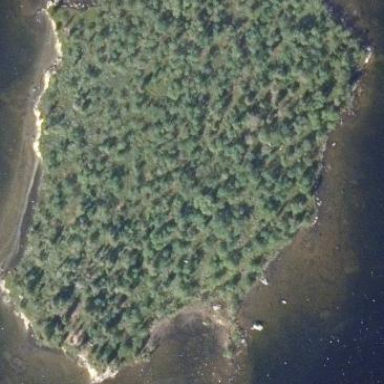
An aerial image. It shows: Islet.